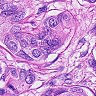
Metastatic tissue present: yes